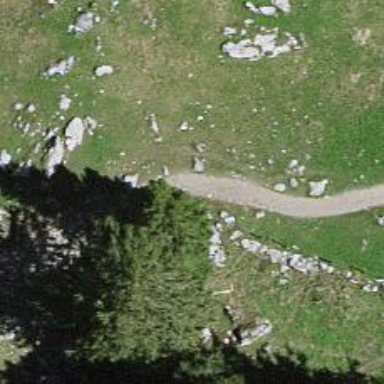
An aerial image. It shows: Ground path with excellent trail visibility.